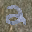
Label: 2